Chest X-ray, AP view. Patient: 68 years old, sex M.
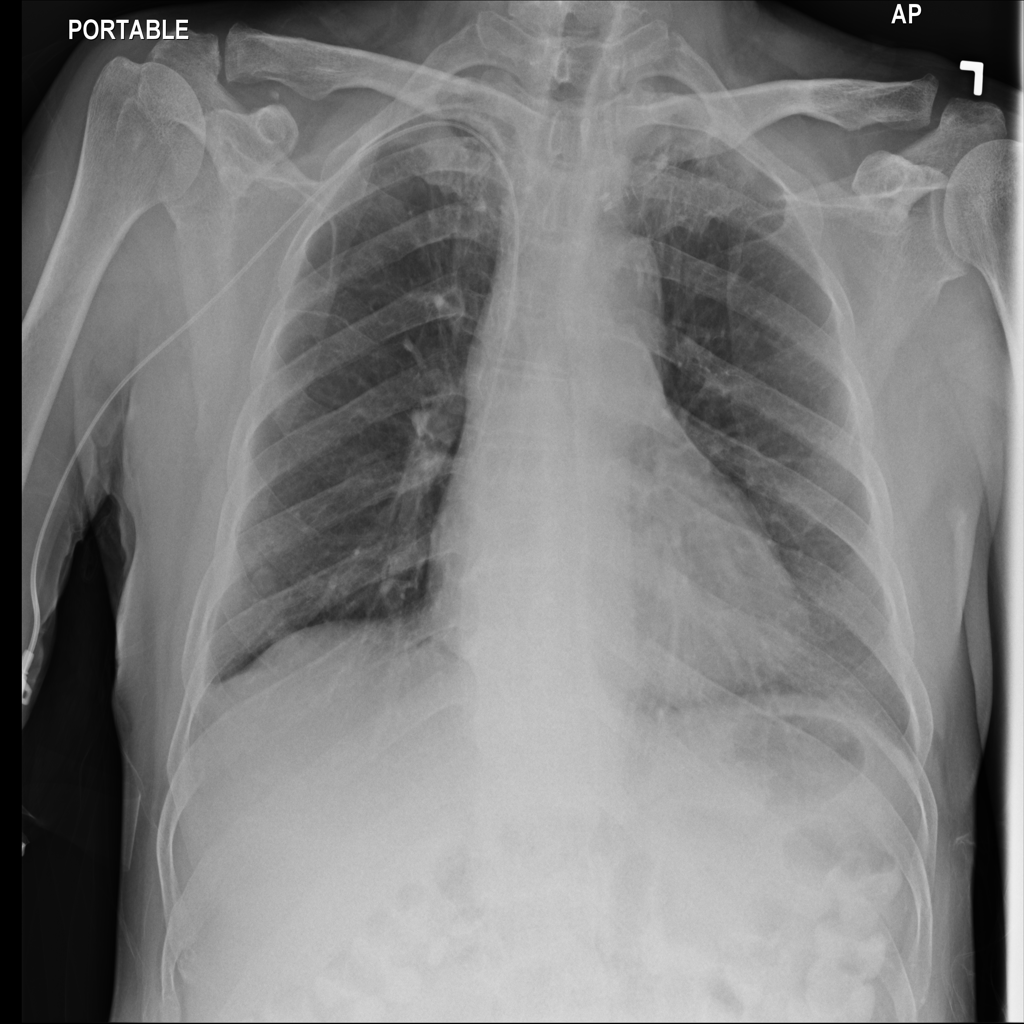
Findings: No Finding